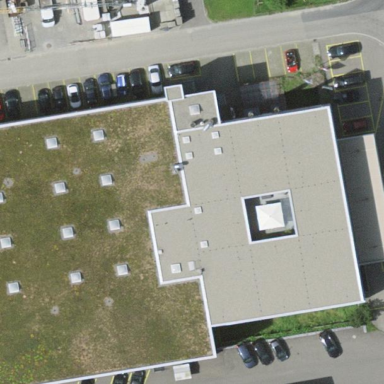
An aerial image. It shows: Industrial building.